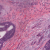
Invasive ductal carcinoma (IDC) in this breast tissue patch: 0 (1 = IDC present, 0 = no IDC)